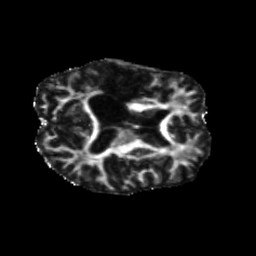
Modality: FA
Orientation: axial
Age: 49
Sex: male
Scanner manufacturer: siemens
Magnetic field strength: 3 T
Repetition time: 5.25 s
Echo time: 0.08 s